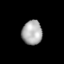
Tissue: lung
Cell type: Endothelial cells
Senescence score: 0.5707
Nuclear area (px): 481
Mean DAPI intensity: 171.85